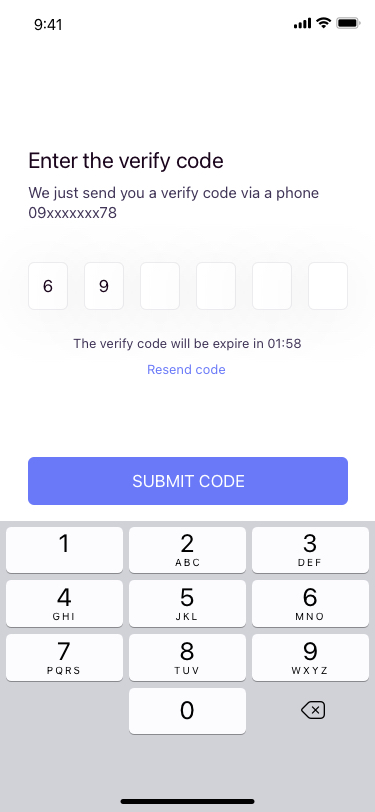
Text in this UI design:
Enter the verify code
We just send you a verify code via a phone 09xxxxxxx78
6
9
The verify code will be expire in 01:58